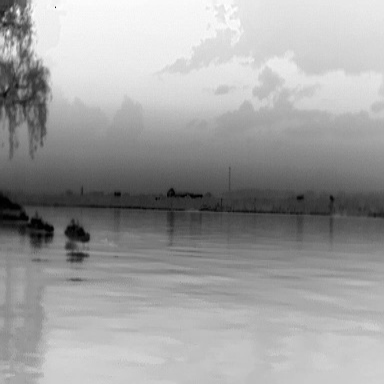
There are three objects shown in the infrared image, including two warships, and a liner.